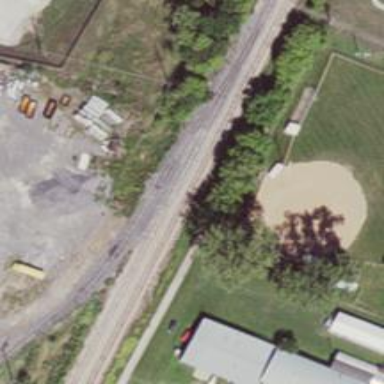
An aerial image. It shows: Trap point on the railway for derailing purposes.